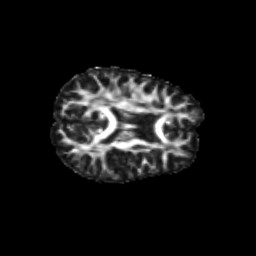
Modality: FA
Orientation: axial
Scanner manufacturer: siemens
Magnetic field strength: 3 T
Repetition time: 9.2 s
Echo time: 0.084 s